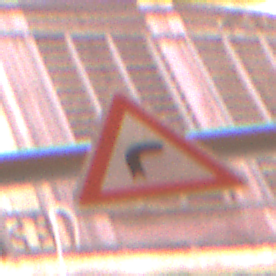
Verkehrszeichen: KurveRechts
Umgebung: Outdoor, Urban
Tageszeit: MorningAfternoon
Wetter: Clear
Licht: Natural
Jahreszeit: NotSpecified
Kontrast: MediumContrast